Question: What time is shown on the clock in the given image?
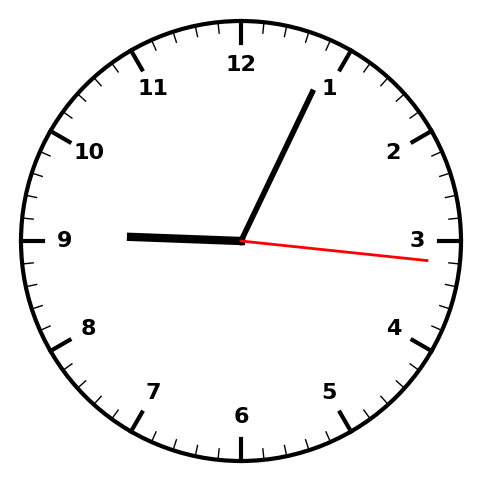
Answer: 09:04:16